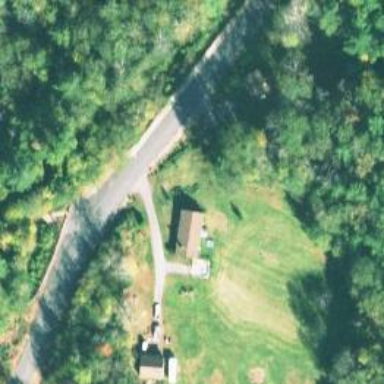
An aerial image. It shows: Driveway leading to service road.